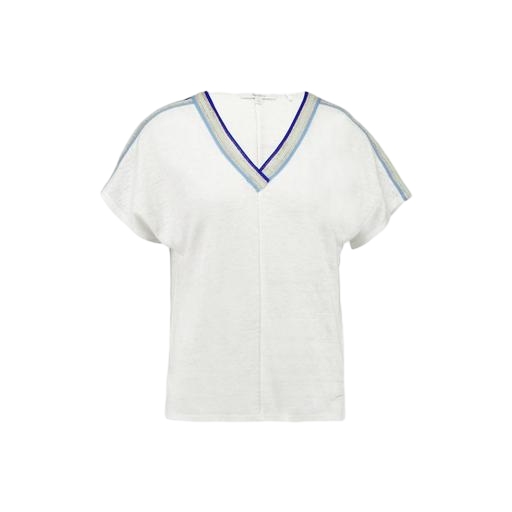
white pieced tee, multicolor v-neck top only macy, multicolor v-neck slub jersey t-shirt, white background